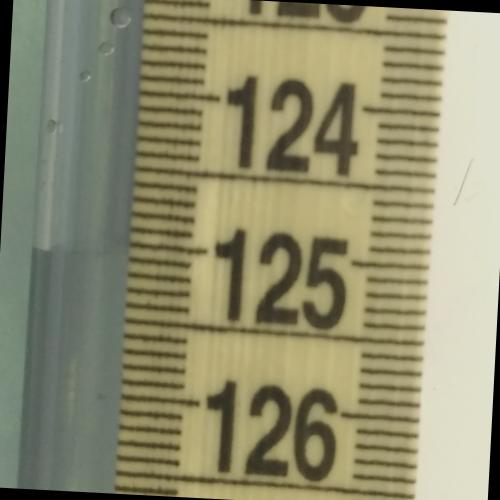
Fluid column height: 125.1 cm